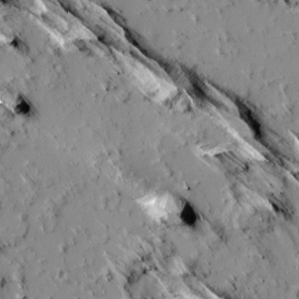
Label: non_frost